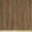
Piece: xx